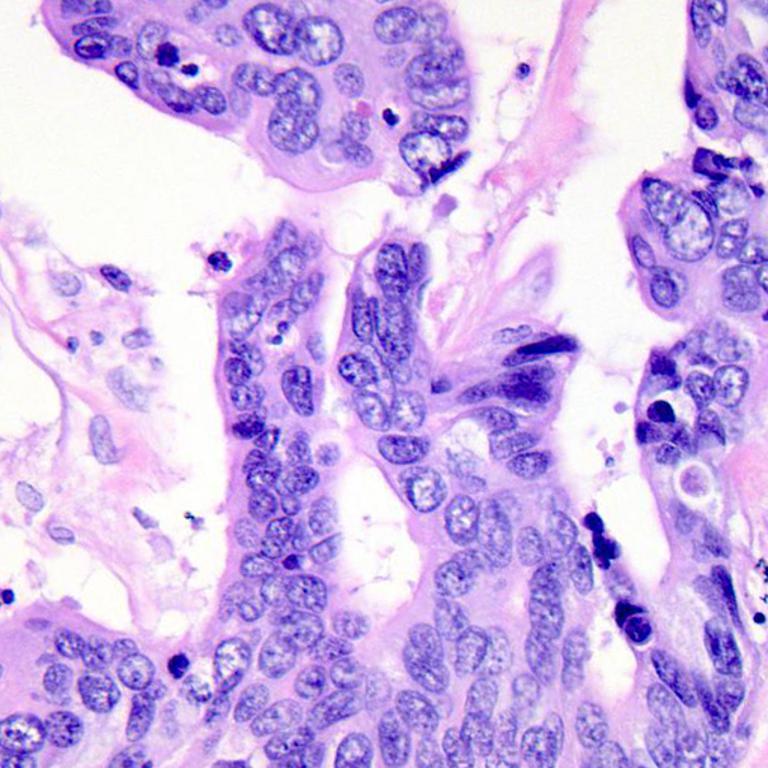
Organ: colon
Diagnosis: adenocarcinomas